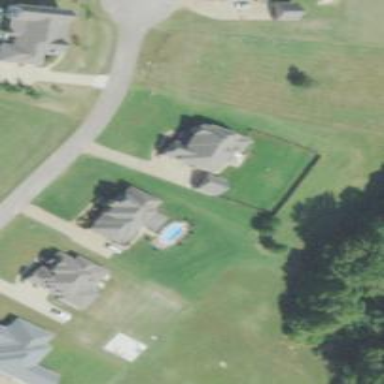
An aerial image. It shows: Driveway.